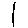
Label: line